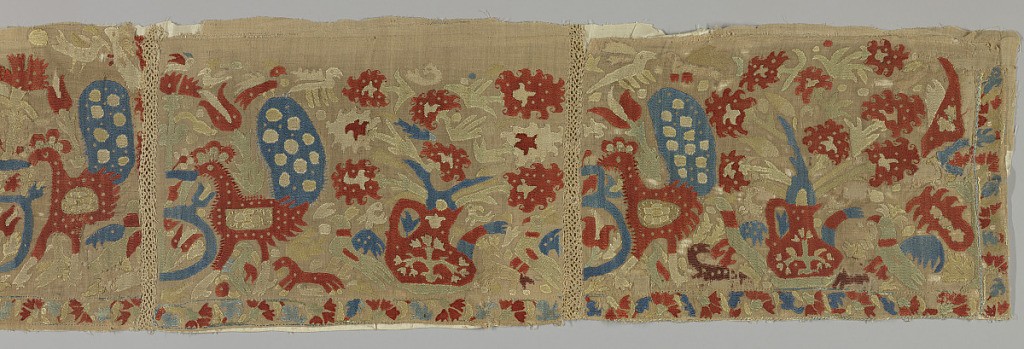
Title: Textile
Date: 17th–18th century
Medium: silk embroidery on linen foundation Technique: embroidered on plain weave
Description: Panel made up of three sections pieced together with bands of linen bobbin lace. Embroidered design of vases, two with handle and spout, containing flowers and flanked by peacocks, birds and animals. Narrow floral border on right and along bottom. One end has linen bobbin lace edging. Embroidery in red, blue, green, yellow and white silks.